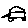
Label: car